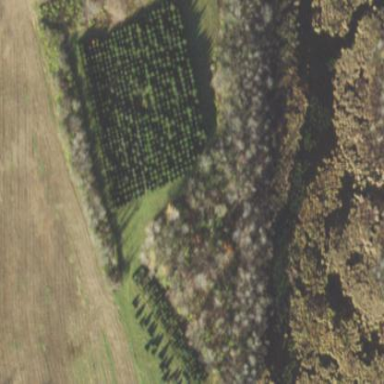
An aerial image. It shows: Orchard.